Question: I have the following method:
'''
public IEnumerable<object> GetParameters(Context context)
{
yield return new[] { 1, 2, 3 };
}
'''
When I loop through this enumeration:
'''
foreach (var parameter in GetParameters())
{
// Do something here with parameter
}
'''
I expect the parameter to be '1' at the first loop, '2' at the second and '3' and the third but this is not the case :(

'parameter' is an array that contains all values!
What am I missing here??
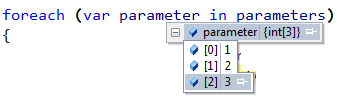
Answer: Change your method to
'''
public IEnumerable GetParameters(Context context)
{
return new[] { 1, 2, 3 };
}
'''
or
'''
public IEnumerable GetParameters(Context context)
{
yield return 1;
yield return 2;
yield return 3;
}
'''